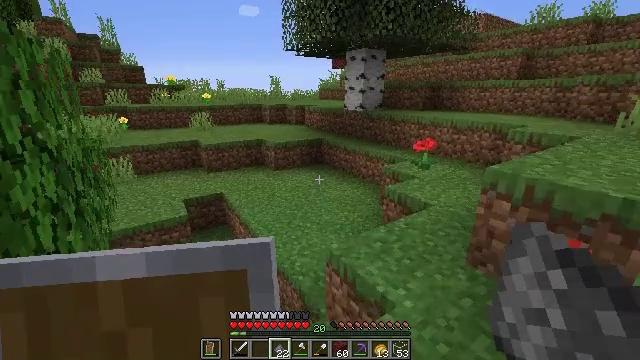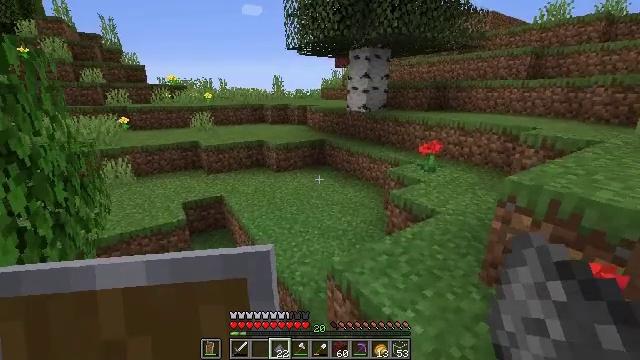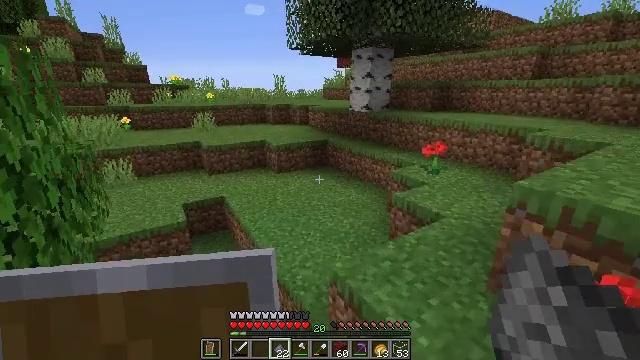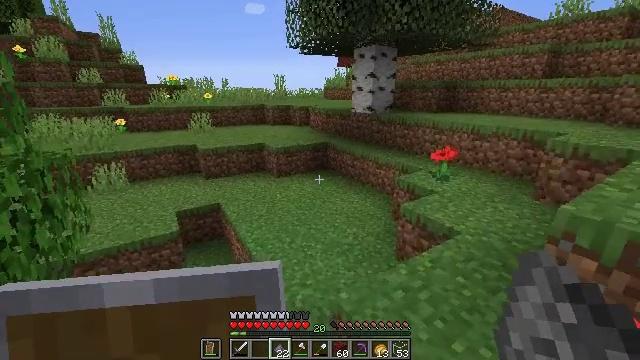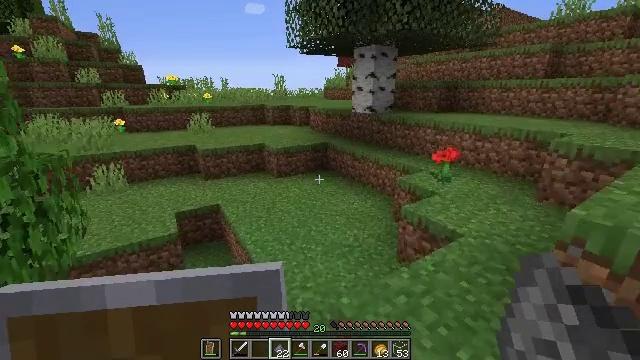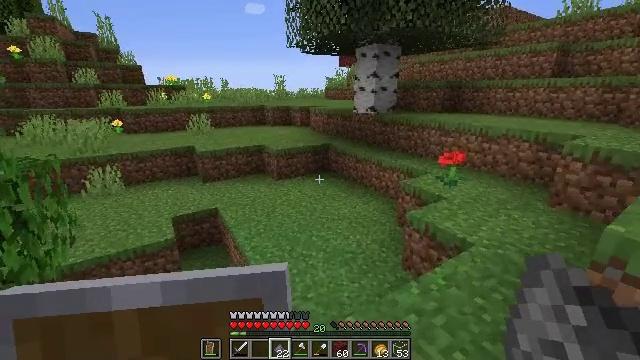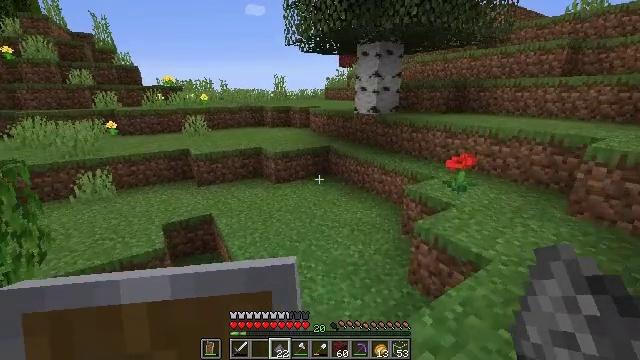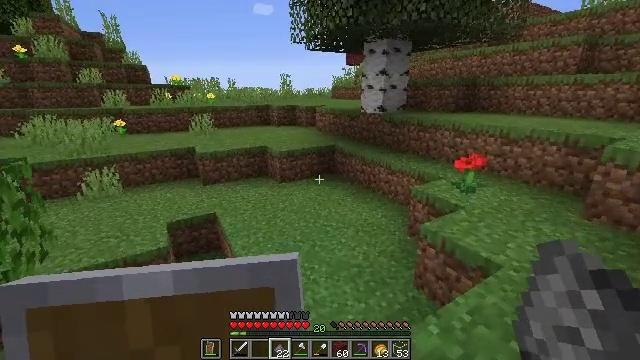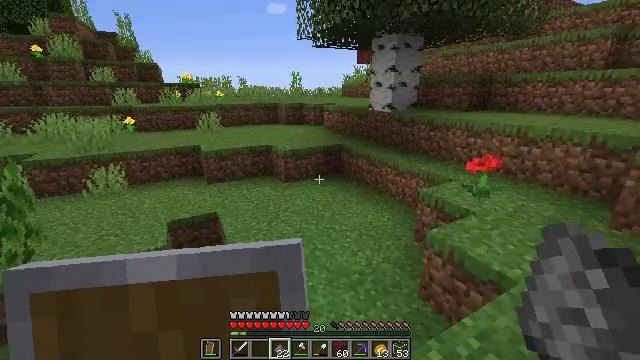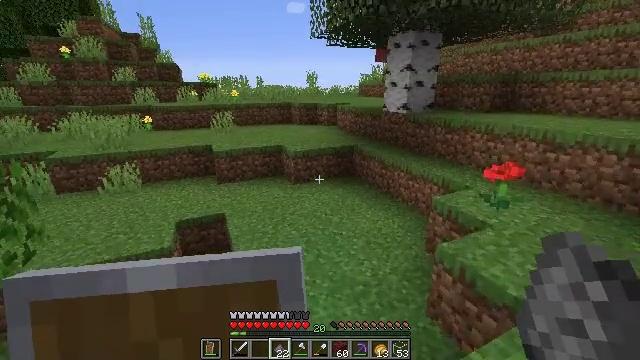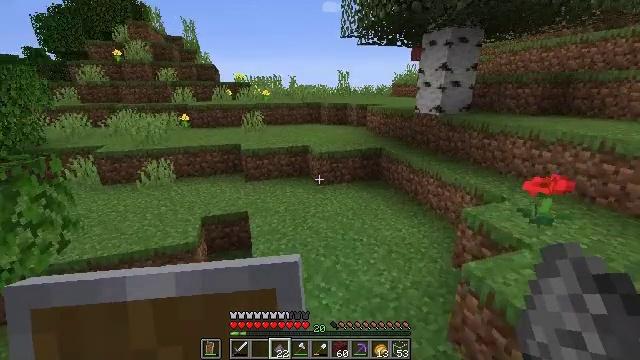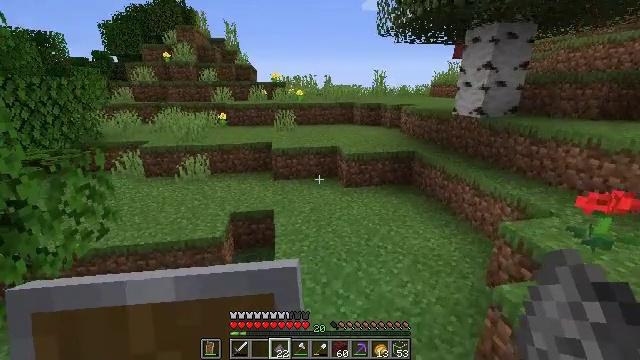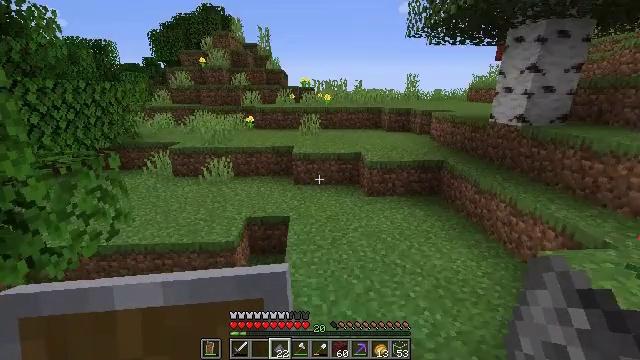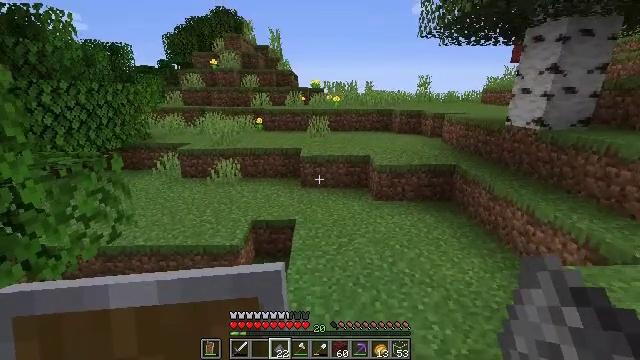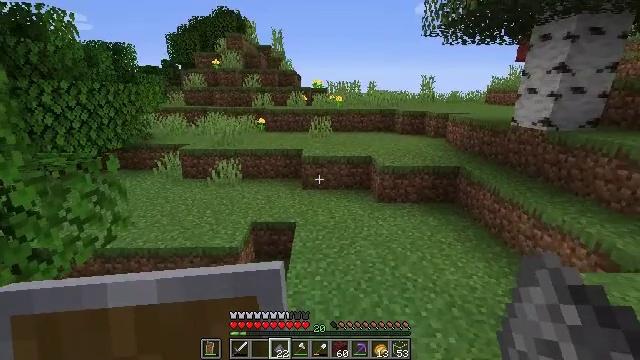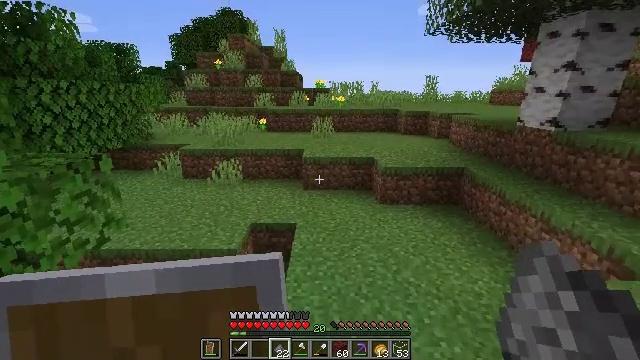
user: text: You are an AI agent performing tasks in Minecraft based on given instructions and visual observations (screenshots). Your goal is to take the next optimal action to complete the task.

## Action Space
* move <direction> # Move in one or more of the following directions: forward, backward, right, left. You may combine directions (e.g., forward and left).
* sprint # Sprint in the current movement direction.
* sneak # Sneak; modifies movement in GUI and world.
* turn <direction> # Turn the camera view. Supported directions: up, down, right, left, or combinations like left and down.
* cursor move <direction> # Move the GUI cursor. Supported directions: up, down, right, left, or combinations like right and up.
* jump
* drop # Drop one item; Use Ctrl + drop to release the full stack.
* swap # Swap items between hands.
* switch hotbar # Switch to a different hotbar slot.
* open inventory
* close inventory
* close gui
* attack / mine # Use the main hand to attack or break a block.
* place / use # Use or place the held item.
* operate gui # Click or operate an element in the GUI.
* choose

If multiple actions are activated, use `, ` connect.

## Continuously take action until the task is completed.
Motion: motion action
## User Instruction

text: Gather sand from the desert.
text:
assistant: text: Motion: move forward
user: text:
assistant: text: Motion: move forward
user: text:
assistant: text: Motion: move forward
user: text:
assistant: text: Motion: move forward
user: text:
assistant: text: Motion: move forward
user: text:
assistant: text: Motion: move forward and move right
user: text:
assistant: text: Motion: move forward and move right, turn left
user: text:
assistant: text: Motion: move forward and move right, turn left
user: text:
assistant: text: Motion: move forward and move right, turn left
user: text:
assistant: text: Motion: move forward and move right, turn left
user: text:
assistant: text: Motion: move forward and move right, turn left
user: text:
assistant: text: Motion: move forward, turn left
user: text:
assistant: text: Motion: move forward, turn left
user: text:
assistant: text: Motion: no_op
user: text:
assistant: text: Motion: no_op
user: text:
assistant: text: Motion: no_op
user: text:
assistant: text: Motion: no_op
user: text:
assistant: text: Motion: no_op
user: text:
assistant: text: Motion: no_op
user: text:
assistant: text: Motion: no_op
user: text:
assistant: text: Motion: move forward
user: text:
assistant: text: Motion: move forward
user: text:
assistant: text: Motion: no_op
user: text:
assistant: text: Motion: move forward
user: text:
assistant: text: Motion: move forward
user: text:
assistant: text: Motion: move forward
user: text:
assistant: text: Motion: move forward
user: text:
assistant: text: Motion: move forward
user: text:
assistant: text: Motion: move forward
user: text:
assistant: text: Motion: move forward